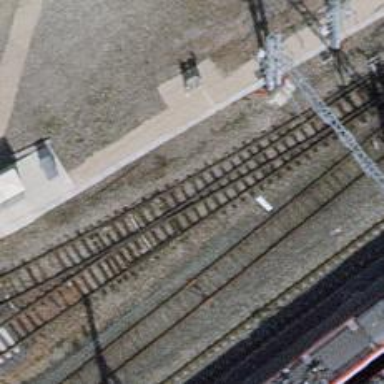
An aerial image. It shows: Railway track with contact lines for electrification.